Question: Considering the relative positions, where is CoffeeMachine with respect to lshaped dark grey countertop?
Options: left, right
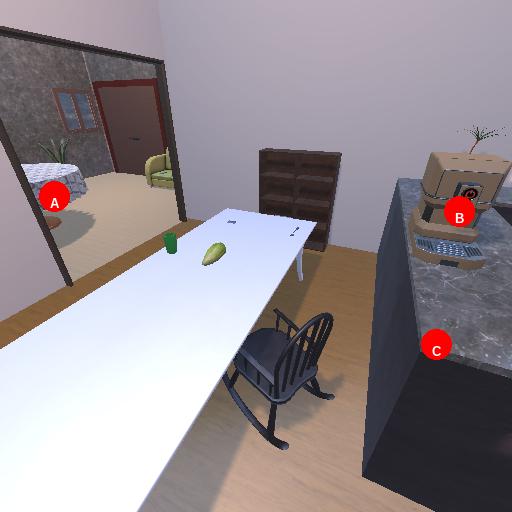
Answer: left